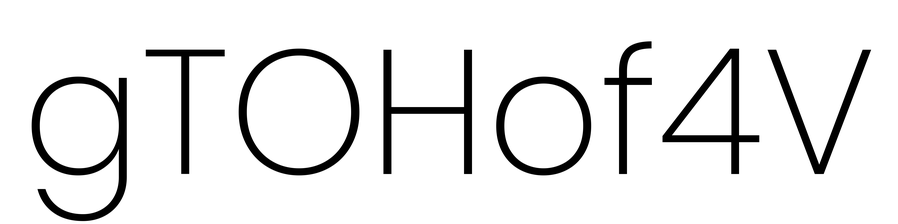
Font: Poppins-ExtraLight